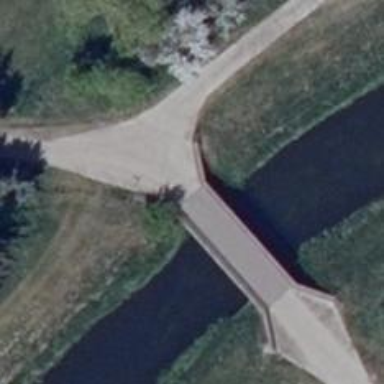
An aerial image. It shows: Residential road with bridge.